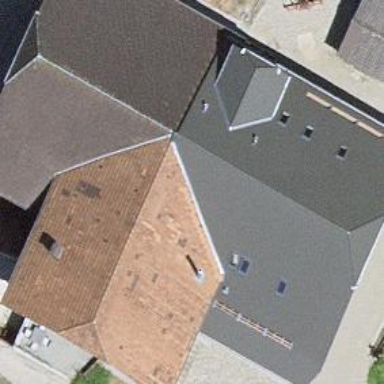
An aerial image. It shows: Farm building.